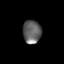
Tissue: skin
Cell type: Fibroblasts
Senescence score: 0.8521
Nuclear area (px): 418
Mean DAPI intensity: 98.512